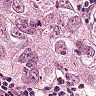
Metastatic tissue present: yes